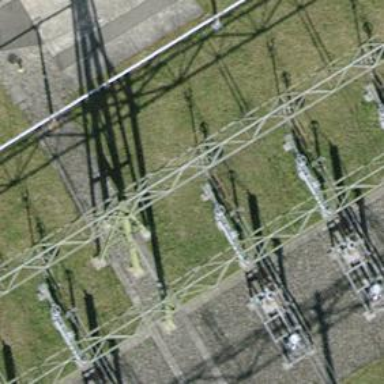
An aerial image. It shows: Insulator used in power equipment.